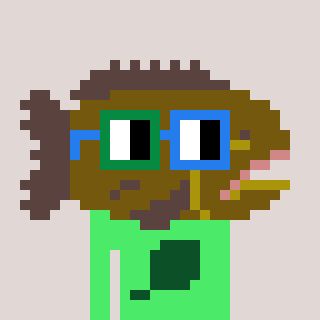
a pixel art character with square green and blue glasses, a grouper-shaped head and a teal-colored body on a warm background